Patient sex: F
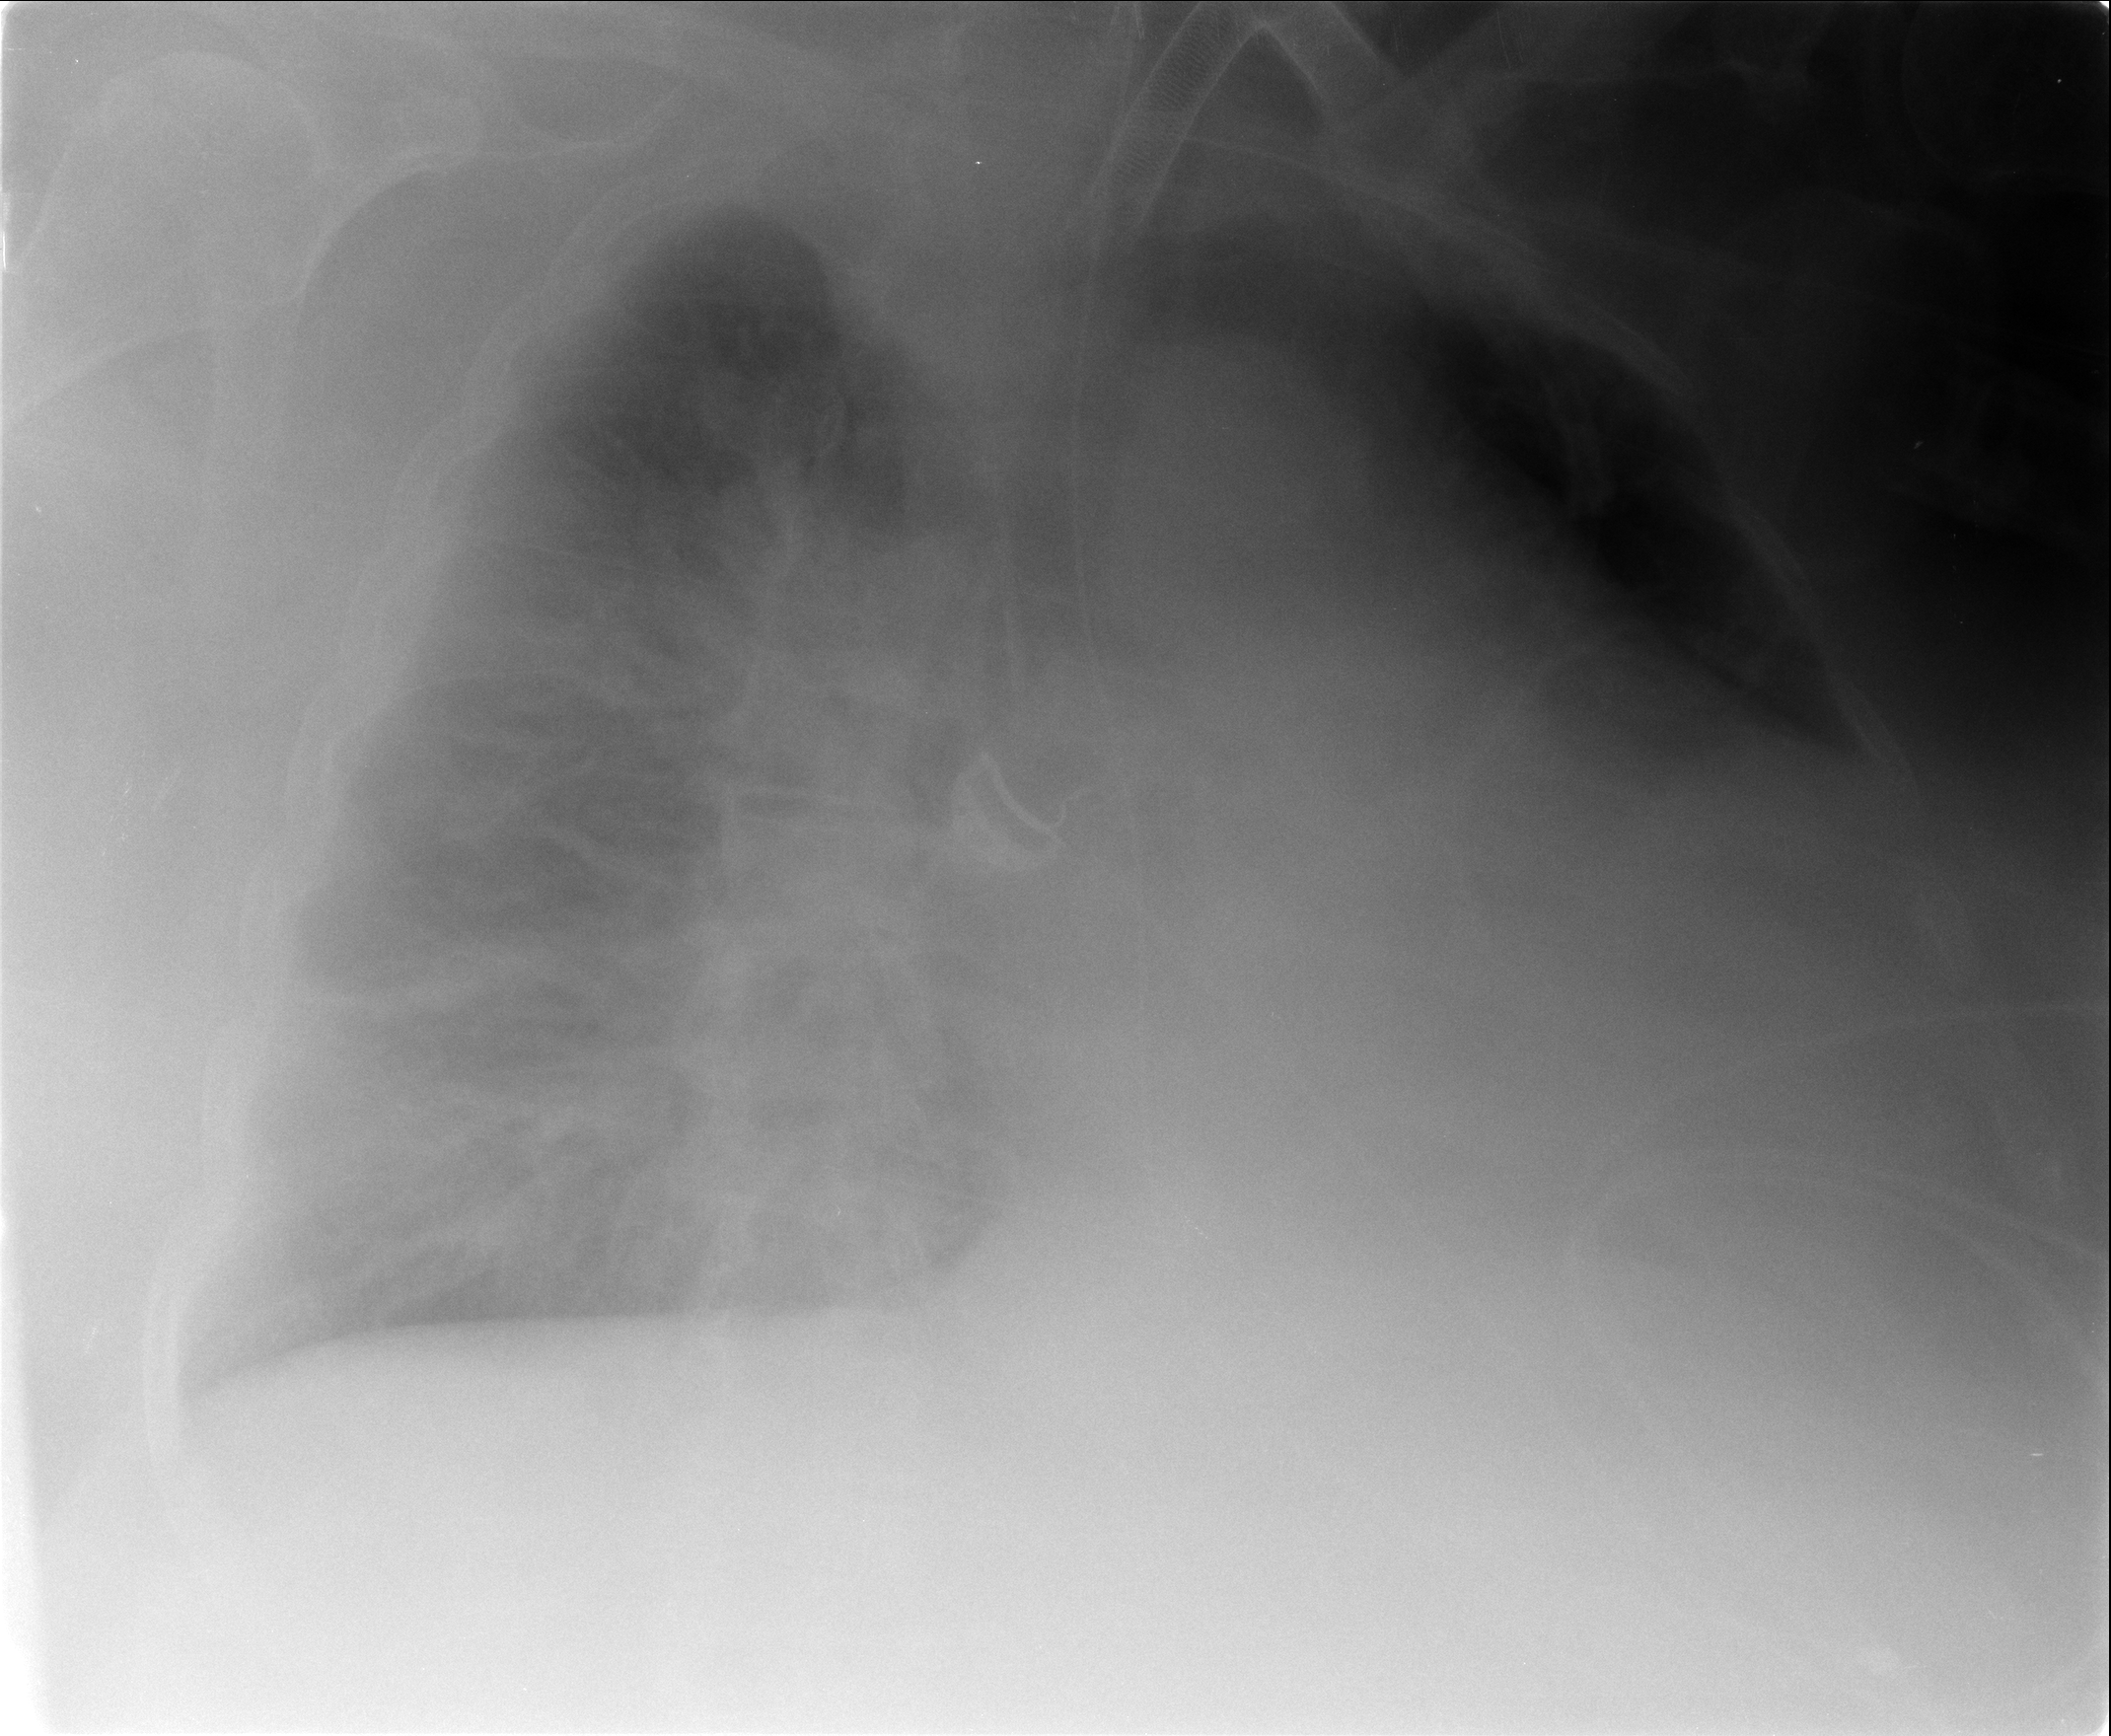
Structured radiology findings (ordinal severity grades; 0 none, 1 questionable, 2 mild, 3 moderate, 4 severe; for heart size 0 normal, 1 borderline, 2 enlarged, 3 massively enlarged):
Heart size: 2
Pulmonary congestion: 3
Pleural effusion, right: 2
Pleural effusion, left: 2
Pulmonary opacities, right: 3
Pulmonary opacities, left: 0
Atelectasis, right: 3
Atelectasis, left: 0